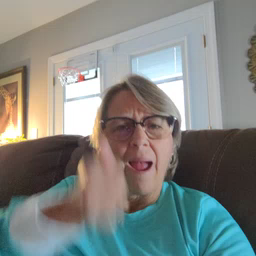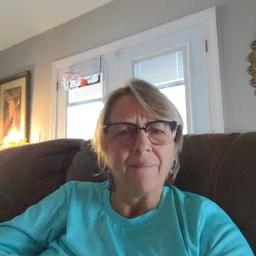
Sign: every